Question: I am using this library : <URL>
I implement my PullToRefresh-ListView with my custom Adapter. Here is the result :

My problem is the next : I can only click on the first item (Title 1, Description 1), the others doesn't work. Here is my code for the onClickItem :
'''
myAdapter = new ListToRefreshAdapter(this, R.layout.list_item, myItemList);
myList = (PullToRefreshListView) findViewById(R.id.refreshList);
myList.setAdapter(myAdapter);
myList.setOnItemClickListener(new OnItemClickListener() {
@Override
public void onItemClick(AdapterView<?> parent, View view,
int position, long id) {
// TODO Auto-generated method stub
Context context = view.getContext();
TextView title = (TextView) view.findViewById(R.id.titleItem);
TextView desc = (TextView) view.findViewById(R.id.descItem);
String titleItem = title.getText().toString();
String descItem = desc.getText().toString();
Toast.makeText(context, "Item Title: " + titleItem + ", Item Desc: " + descItem, Toast.LENGTH_SHORT).show();
Log.i("TOUCH EVENT TEST", "OK");
startActivity(new Intent(getApplicationContext(), ItemDetails.class));
}
});
'''
Here is my adapter :
'''
public class ListToRefreshAdapter extends ArrayAdapter<ItemObject> {
protected Context myContext;
protected int resId;
protected ItemObject[] myListdata = null;
protected LayoutInflater myInflater = null;
public ListToRefreshAdapter(Context myContext, int resId, ItemObject[] myListData) {
super(myContext, resId, myListData);
this.myContext = myContext;
this.resId = resId;
this.myListdata = myListData;
myInflater = (LayoutInflater) myContext.getSystemService(Context.LAYOUT_INFLATER_SERVICE);
}
@Override
public View getView(int position, View convertView, ViewGroup parent) {
if (convertView == null) {
convertView = myInflater.inflate(resId, null);
}
TextView title = (TextView) convertView.findViewById(R.id.titleItem);
TextView desc = (TextView) convertView.findViewById(R.id.descItem);
ImageView imgItem = (ImageView) convertView.findViewById(R.id.imgItem);
ItemObject itemObject = myListdata[position];
title.setText(itemObject.itemTitle);
desc.setText(itemObject.itemDesc);
imgItem.setBackgroundResource(R.drawable.item_no_picture);
return convertView;
}
}
'''
Anybody has an idea of what I'm doing wrong ? Is it the library or my implementation ?
Thank you for answers :)
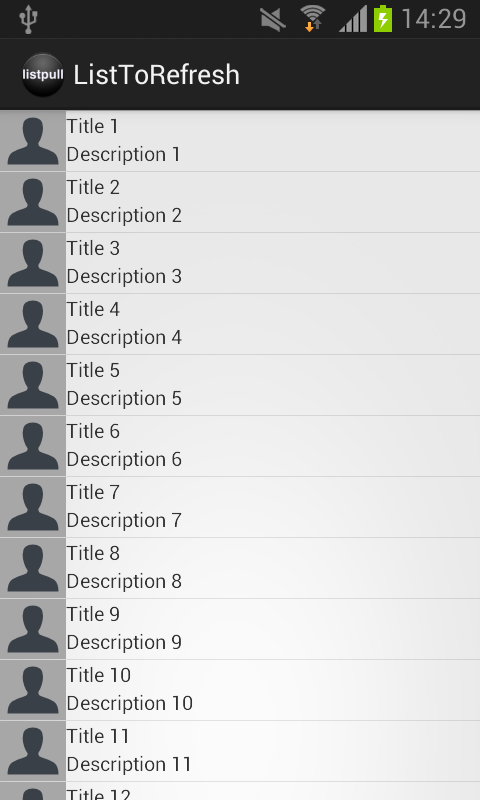
Answer: I found the answer. My ListView was in a FrameLayout. I change it with a LinearLayout and it works.
Thank you !